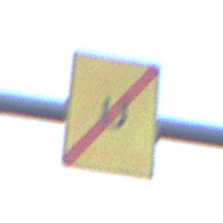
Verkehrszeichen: EndeUmleitung
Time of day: SunriseSunset
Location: Outdoor (Urban)
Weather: PartlyCloudy
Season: NotSpecified
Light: Natural